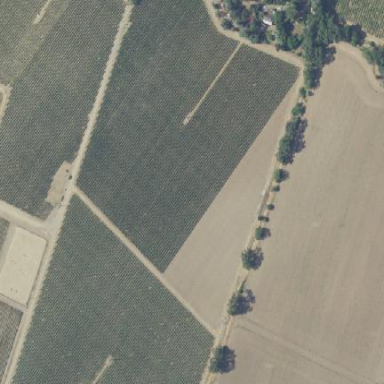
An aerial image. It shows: Vineyard with wine grapes as the crop.